Question: I am trying to create a vertical nav alongside a image (See image form what I am trying to achieve).

Ideally I'd like to restrict the whole block to a height (say 400px).
Below is the HTML structure:
'''
<div class="navSlider">
<nav>
<ul>
<li><a href="#">Link</a></li>
<li><a href="#">Link</a></li>
<li><a href="#">Link</a></li>
<li><a href="#">Link</a></li>
<li><a href="#">Link</a></li>
<li><a href="#">Link</a></li>
</ul>
</nav>
<div class="slider">
<img src="img.jpg">
</div>
</div>
'''
I've floated the 'nav' and '.slider' and set the widths as below:
'''
nav {
width:28.57142%;
background:#417050;
float:left;
}
.slider {
float:right;
width:71.42857%;
}
'''
This works fine, but I would like the nav to always be the same height as the image, and align in the middle of the div vertically.
Any help would be appreciated!
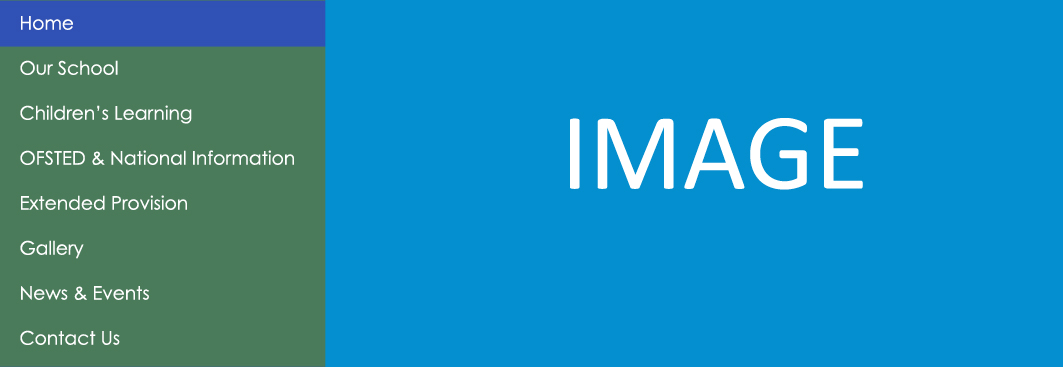
Answer: Yes, you can. Make '.navSlider' act like a table, and 'nav' and '.slider' as table-cell. Then vertical-align the nav.
CSS:
'''
.navSlider {
display: table;
width: 100%;
}
nav, .slider {
display: table-cell;
}
nav {
width:28.57142%;
background:#417050;
vertical-align: middle;
}
.slider {
background: lightgreen;
height: 400px;
}
'''
Check this <URL>.
Please note that 'nav' and '.slider' will always have the same height with this code. If you don't want that, remove the background color from 'nav' and add it to the 'ul' inside it:
'''
nav {
width:28.57142%;
vertical-align: middle;
}
nav > ul {
background:#417050;
}
'''
Check the <URL>